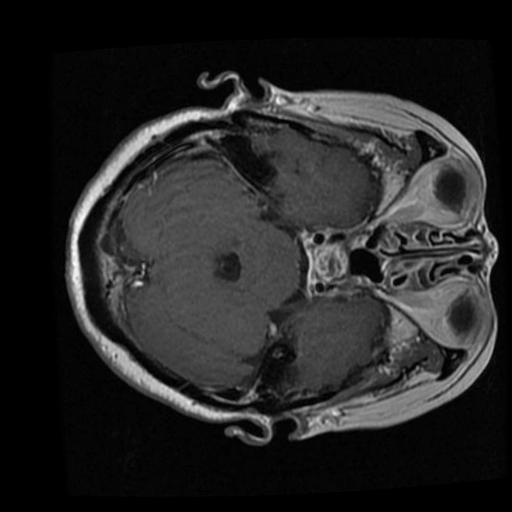
Label: brain_tumor